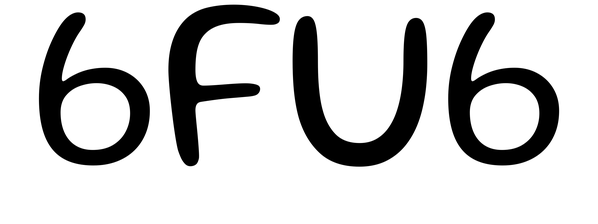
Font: Gluten_Light